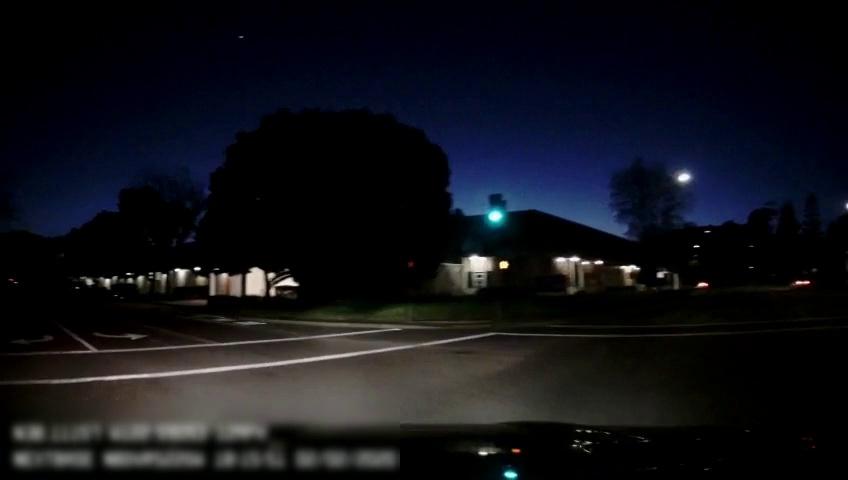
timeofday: Night
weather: Other
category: Drivable Space
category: Vehicles | Car
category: Lanes | Current Lane
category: Lanes | Current Lane
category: Traffic | Lights